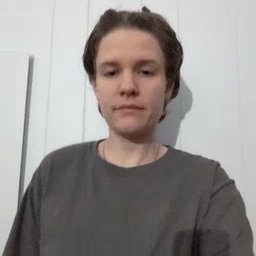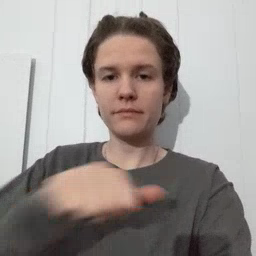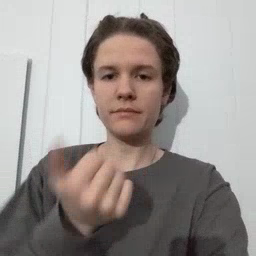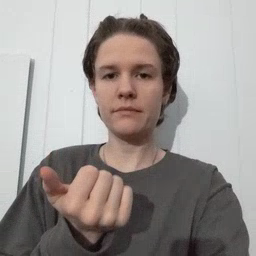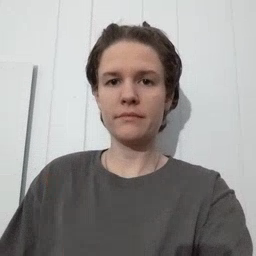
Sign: another